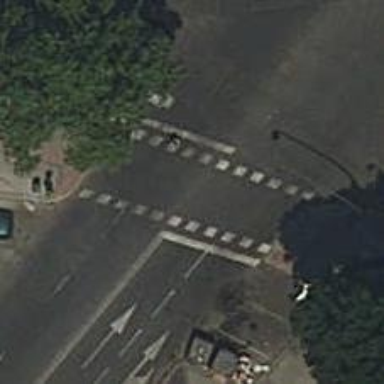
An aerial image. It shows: Crossing with traffic signals.